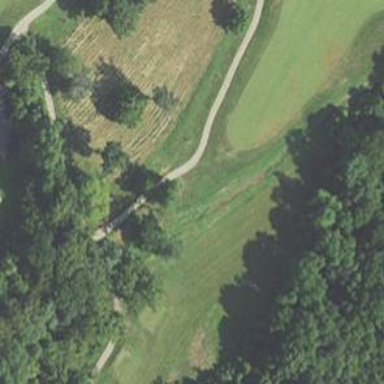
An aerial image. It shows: Service road used as golf cart path.